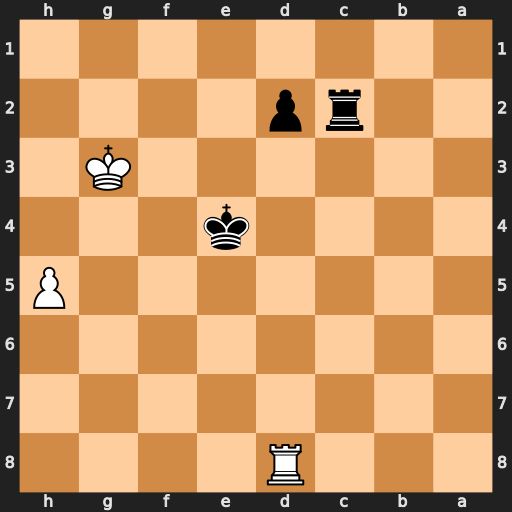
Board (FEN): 3R4/8/8/7P/4k3/6K1/2rp4/8
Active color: b
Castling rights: -
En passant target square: -
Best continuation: Rc3+ Kg2 Rd3